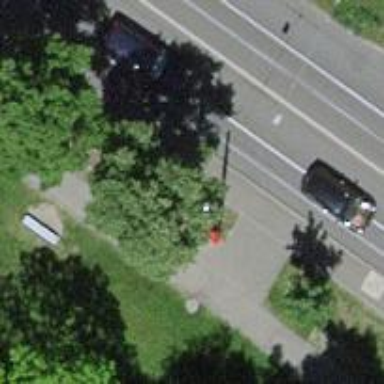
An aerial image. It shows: Avenue lined with trees.